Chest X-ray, PA view. Patient: 22 years old, sex M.
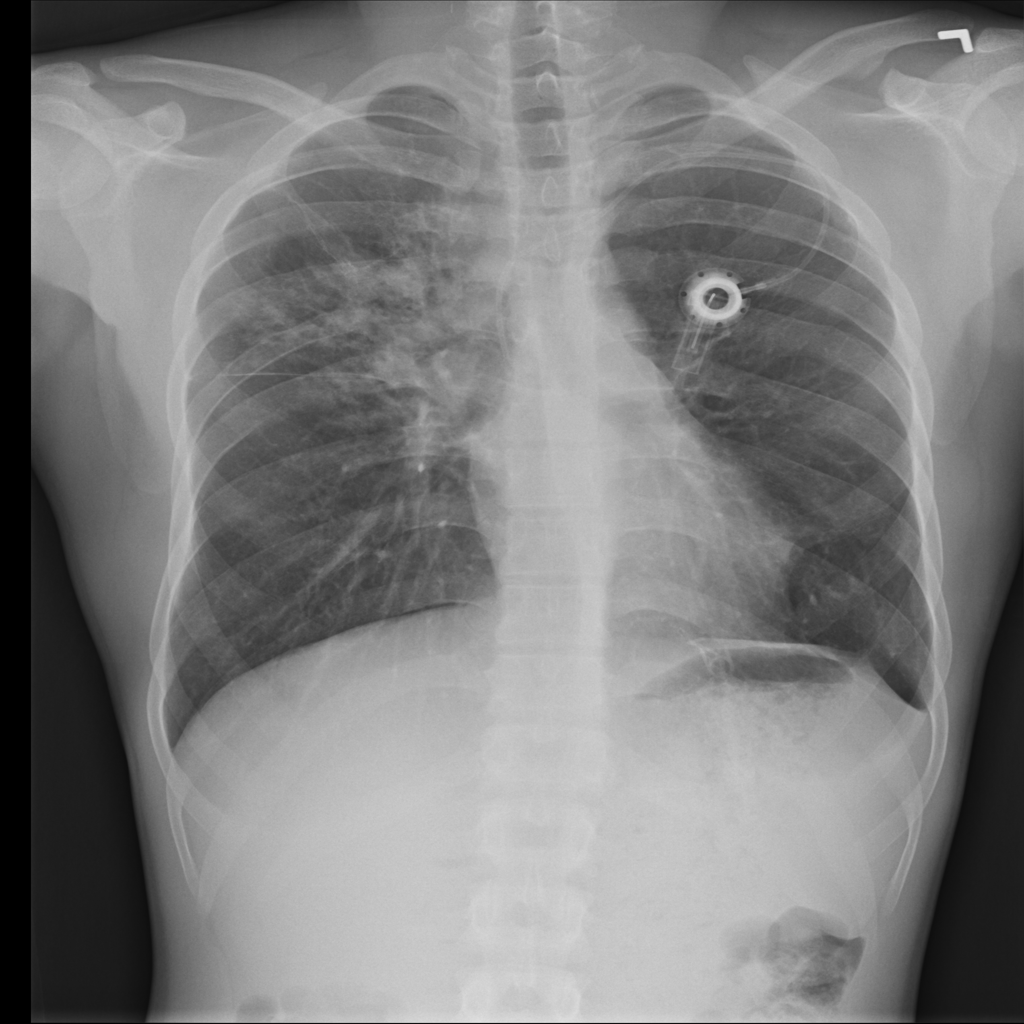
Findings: No Finding